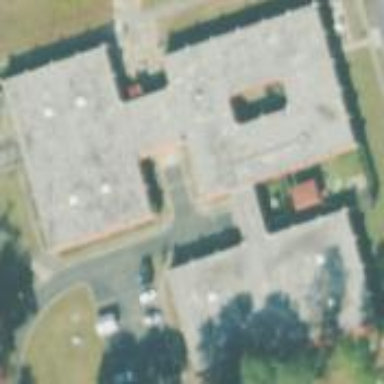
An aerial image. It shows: Hospital building.